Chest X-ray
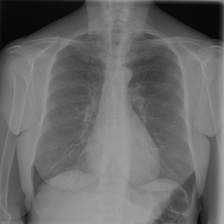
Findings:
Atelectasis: negative
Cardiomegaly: negative
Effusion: negative
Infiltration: positive
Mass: negative
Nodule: negative
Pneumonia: negative
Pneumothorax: negative
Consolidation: negative
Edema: negative
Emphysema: negative
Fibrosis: negative
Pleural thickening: negative
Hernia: negative